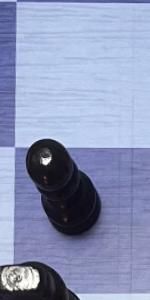
Label: Pawn_Black